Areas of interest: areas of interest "Library"
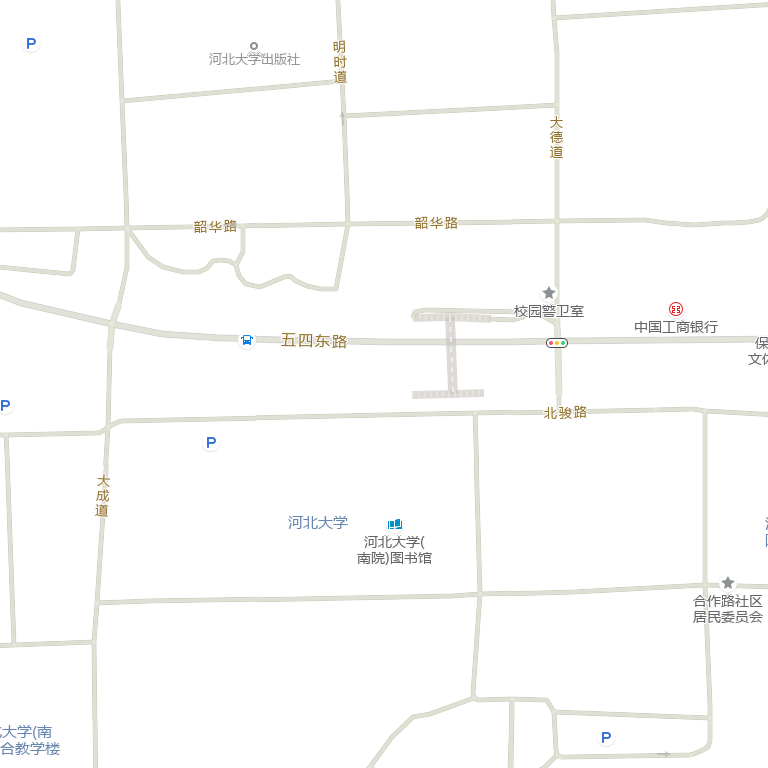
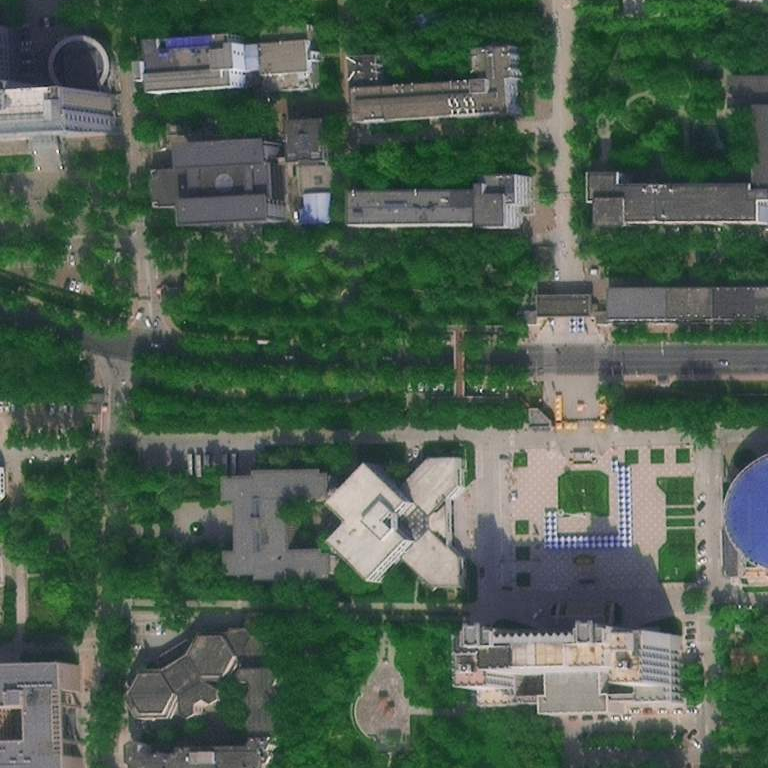